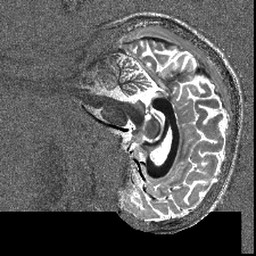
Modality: T1map
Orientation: sagittal
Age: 29
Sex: male